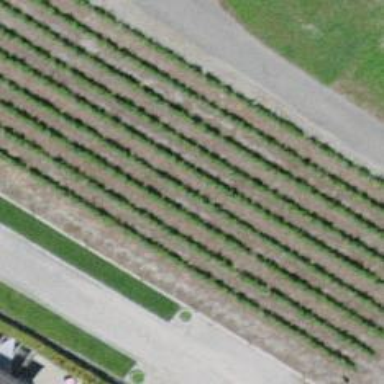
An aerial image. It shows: Vineyard where grapes are grown.